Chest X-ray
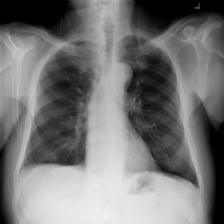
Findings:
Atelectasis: negative
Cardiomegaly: negative
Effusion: negative
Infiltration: negative
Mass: negative
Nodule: negative
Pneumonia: negative
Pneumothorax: negative
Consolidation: negative
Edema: negative
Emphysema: negative
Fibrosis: negative
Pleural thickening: negative
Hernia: negative